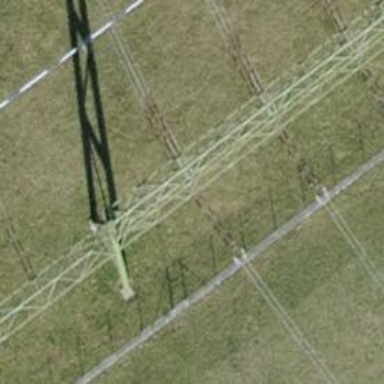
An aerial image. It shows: Power line in the image.